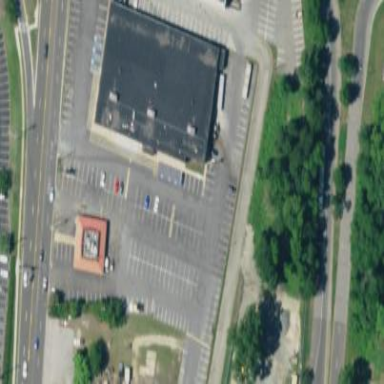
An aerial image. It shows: Building that houses bowling alley.